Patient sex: M
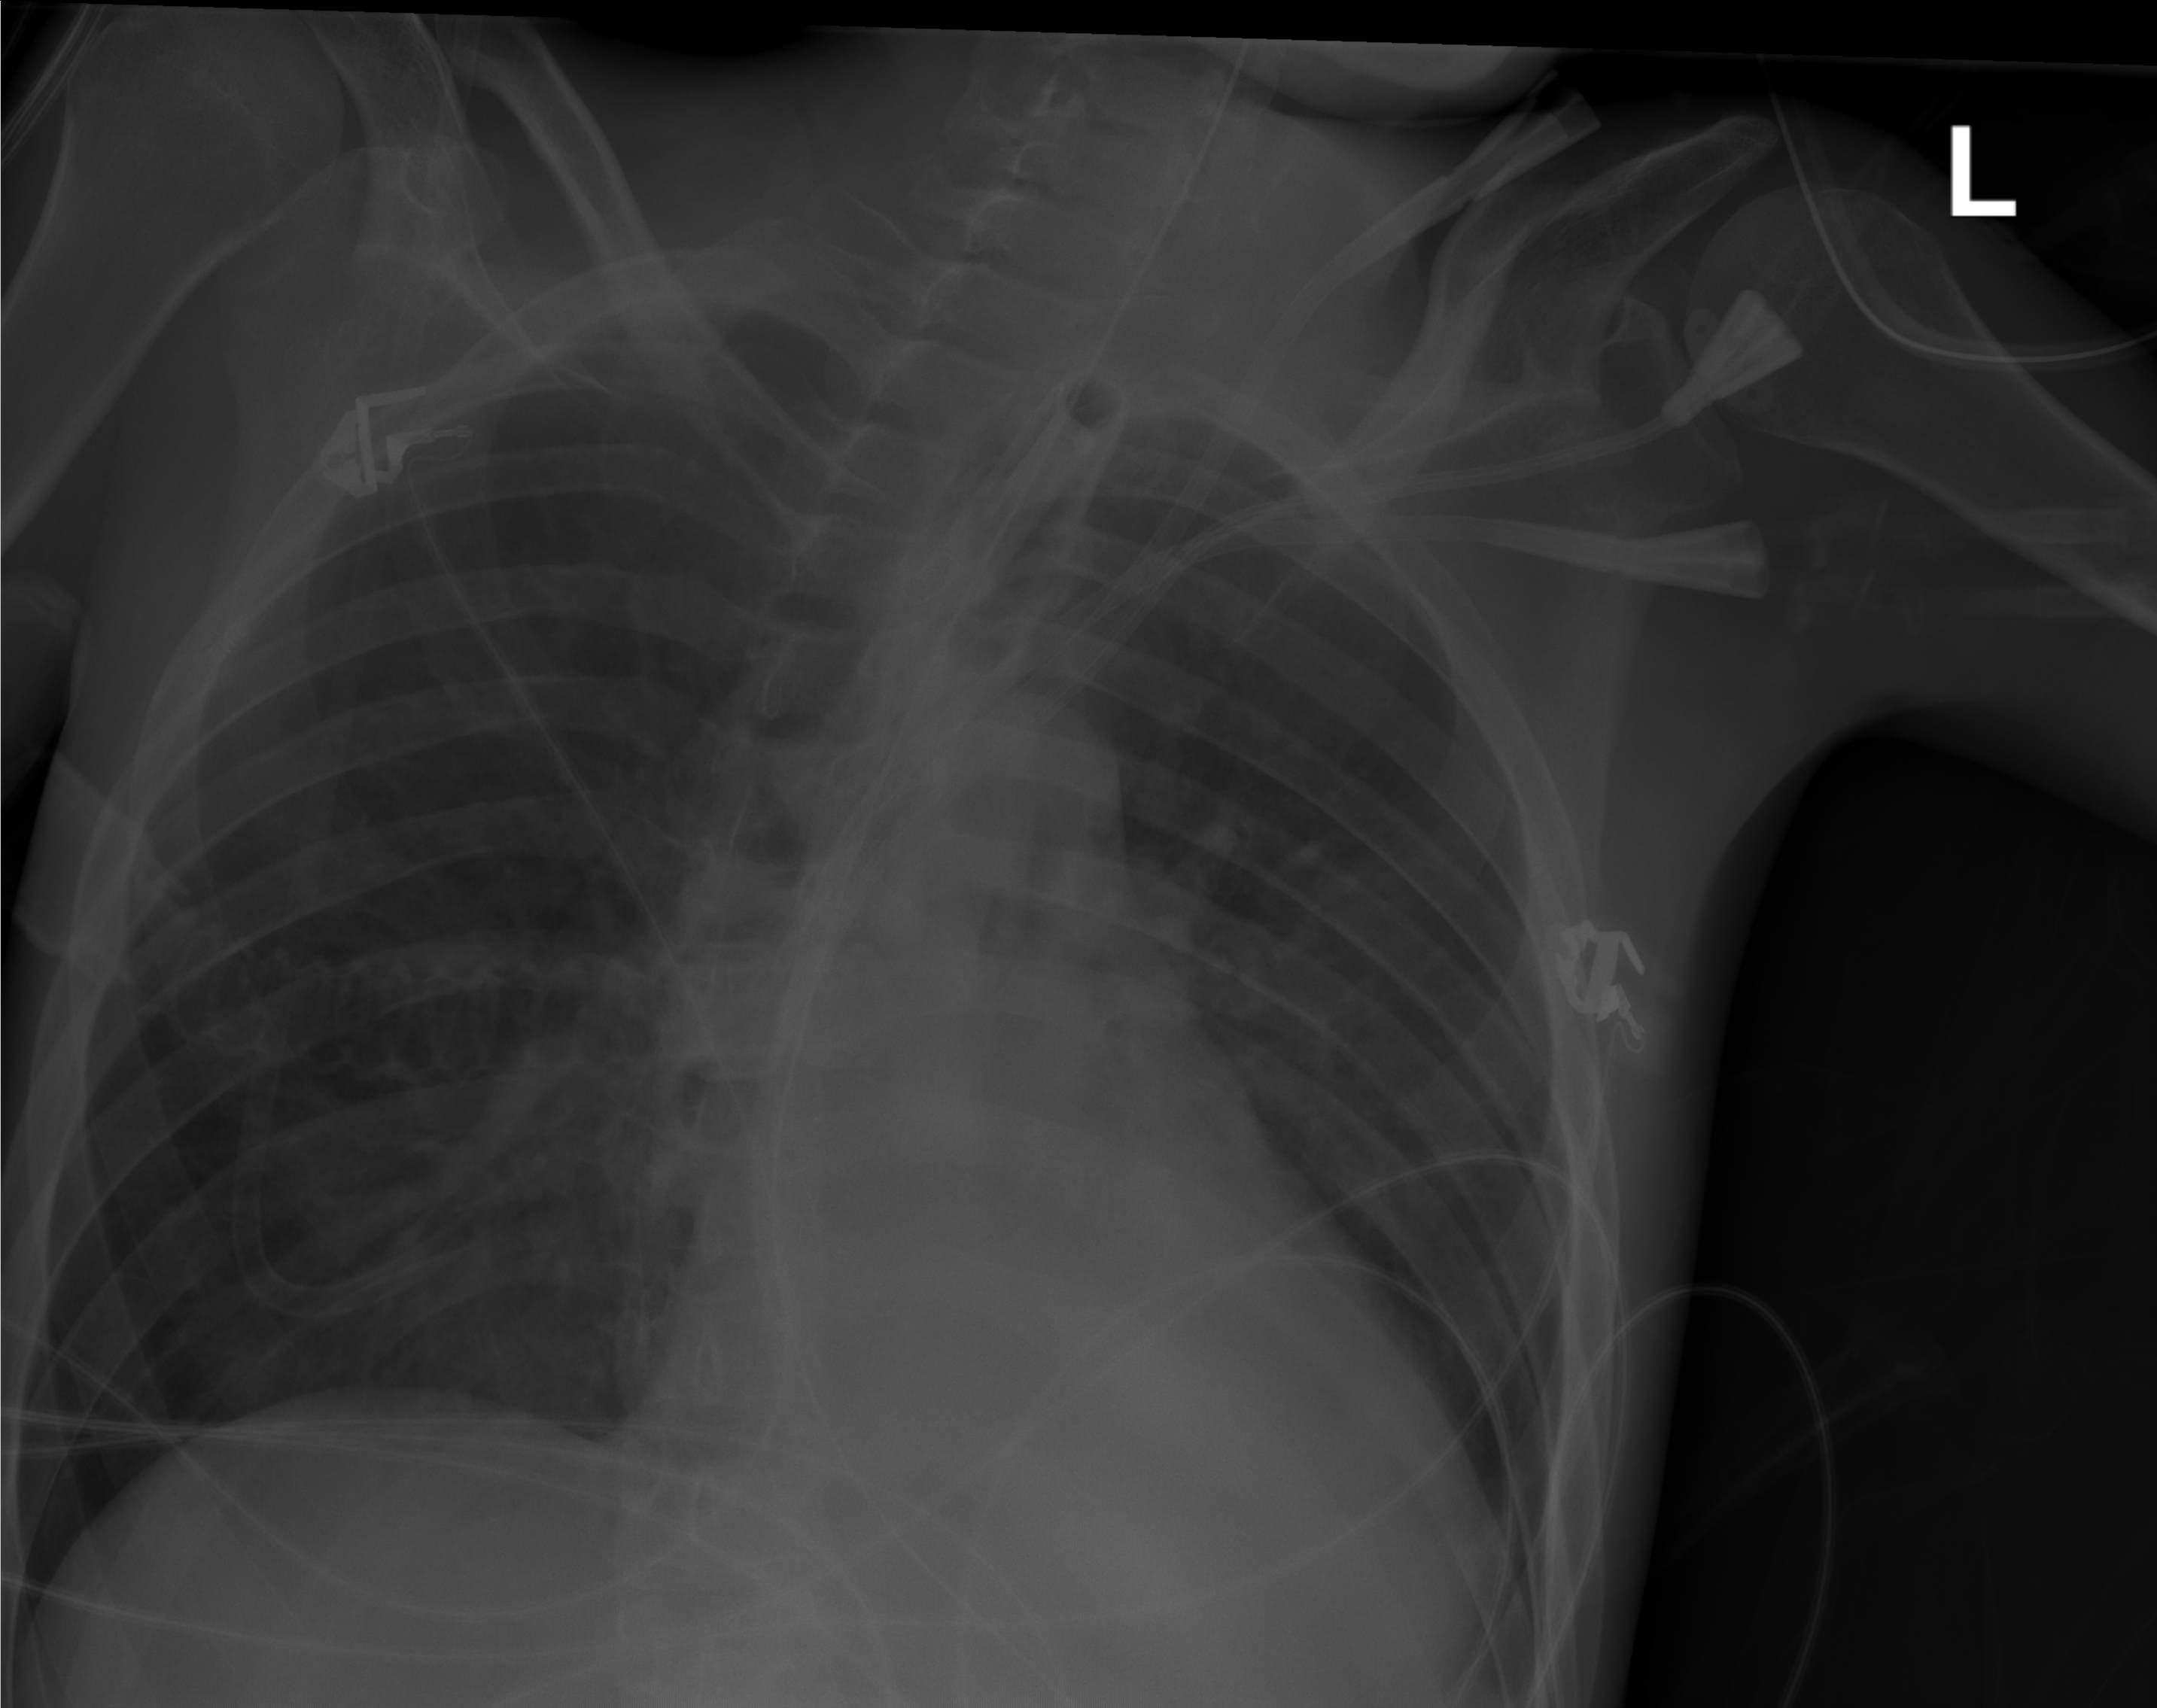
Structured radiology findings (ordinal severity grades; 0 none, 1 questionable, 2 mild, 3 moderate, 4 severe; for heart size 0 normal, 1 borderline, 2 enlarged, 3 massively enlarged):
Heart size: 0
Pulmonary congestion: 0
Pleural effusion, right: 0
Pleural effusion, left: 0
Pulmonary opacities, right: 1
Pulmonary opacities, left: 0
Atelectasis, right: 0
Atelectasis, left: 0